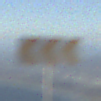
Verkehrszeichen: RichtungstafelnInKurvenGrossRechts
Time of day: SunriseSunset
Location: Outdoor (Nature)
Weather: PartlyCloudy
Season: NotSpecified
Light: Natural